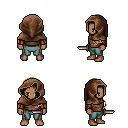
a pixel art fantasy rpg character, male body template, human, dark skin, brown long-sleeve shirt, teal pants, brown left-swept hairstyle, cloth hood, leather bracers, dagger, four views (front, back, left, right), 2x2 character sprite sheet, small pixel art, hard edges, no anti-aliasing